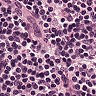
Metastatic tissue present: no